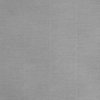
Label: dusty